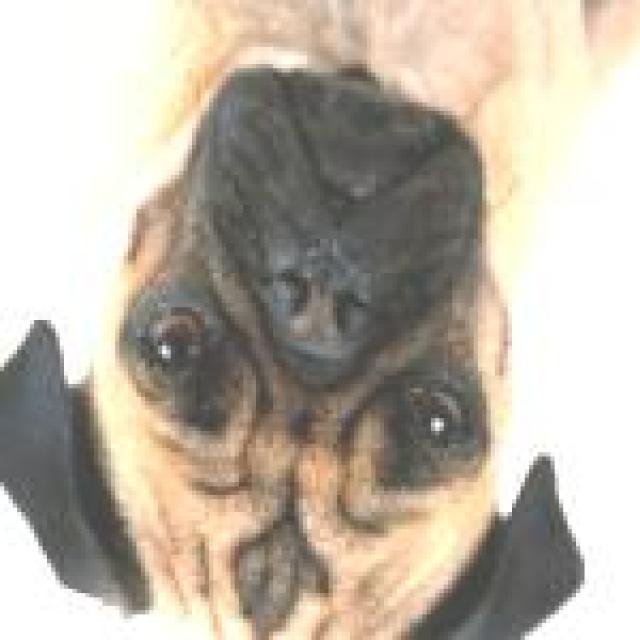
Healthy canine skin — no visible lesions, inflammation, or abnormalities. The skin and coat appear normal.